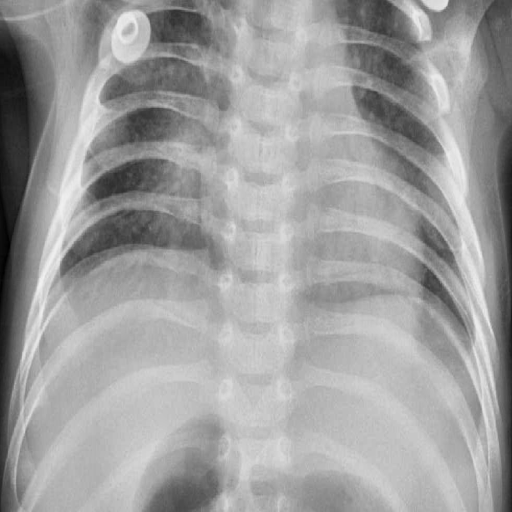
Finding: PNEUMONIA